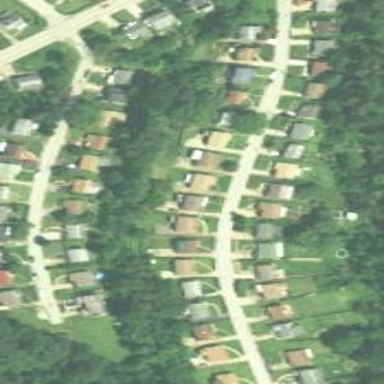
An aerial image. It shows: Residential road.